Question: I'm using Twitter's Bootstrap library to quickly throw together a prototype.
Here's what my layout looks like in HTML:
'''
<div class="navbar-messages container">
<div class="alert alert-info fade in">
<button class="close" data-dismiss="alert">&times;</button>
<strong>Awesomeness!</strong> You're pretty cool.
</div>
<div class="alert alert-error fade in">
<button class="close" data-dismiss="alert">&times;</button>
<strong>Awesomeness!</strong> You're pretty cool.
</div>
</div>
'''
Here's what my LESS looks like:
'''
div.navbar div.navbar-messages {
.drop-shadow(1px 1px 10px 1px rgba(0, 0, 0, 0.2));
div.alert {
-webkit-border-radius: 0px;
-moz-border-radius: 0px;
border-radius: 0px;
margin-bottom: 0px;
&:last-child {
-webkit-border-bottom-right-radius: 4px;
-webkit-border-bottom-left-radius: 4px;
-moz-border-radius-bottomright: 4px;
-moz-border-radius-bottomleft: 4px;
border-bottom-right-radius: 4px;
border-bottom-left-radius: 4px;
}
}
}
.drop-shadow(@params) {
-moz-box-shadow: @params;
-webkit-box-shadow: @params;
box-shadow: @params;
}
'''
What's really weird is that the drop shadow isn't curving around the child element's curved corners:

How can I make it properly curve around the corners?
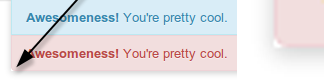
Answer: Your 'div.navbar div.navbar-messages' element lacks rounded corners, so the shadow appears square. As described by its name, 'box-shadow' draws a shadow around the element's , and not the element's , so if the box itself doesn't have rounded corners, then neither will its shadow.
You can try applying the same 'border-radius' styles to 'div.navbar div.navbar-messages' as well, so its shadow will curve around the corners:
'''
div.navbar div.navbar-messages {
.drop-shadow(1px 1px 10px 1px rgba(0, 0, 0, 0.2));
.rounded-bottom-corners(4px);
div.alert {
-webkit-border-radius: 0px;
-moz-border-radius: 0px;
border-radius: 0px;
margin-bottom: 0px;
&:last-child {
.rounded-bottom-corners(4px);
}
}
}
.drop-shadow(@params) {
-moz-box-shadow: @params;
-webkit-box-shadow: @params;
box-shadow: @params;
}
.rounded-bottom-corners(@params) {
-webkit-border-bottom-right-radius: @params;
-webkit-border-bottom-left-radius: @params;
-moz-border-radius-bottomright: @params;
-moz-border-radius-bottomleft: @params;
border-bottom-right-radius: @params;
border-bottom-left-radius: @params;
}
'''